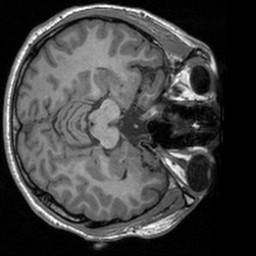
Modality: T1w
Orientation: axial
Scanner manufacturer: siemens
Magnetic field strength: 3 T
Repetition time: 1.9 s
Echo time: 0.00226 s